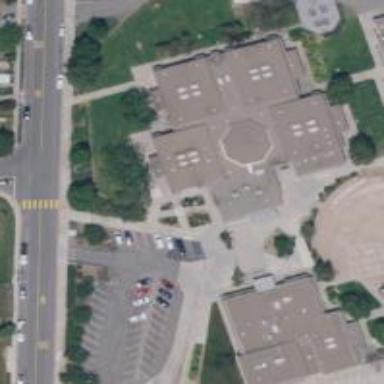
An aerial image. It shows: School.